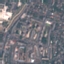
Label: Residential